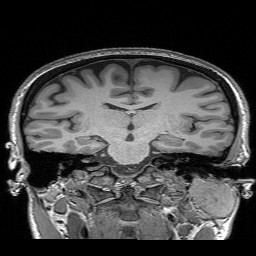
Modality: T1w
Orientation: sagittal
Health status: healthy
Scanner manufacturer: siemens
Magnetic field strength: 3 T